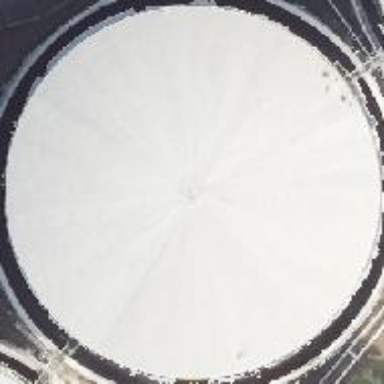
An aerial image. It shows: White storage tank.